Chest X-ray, AP view. Patient: 75 years old, sex M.
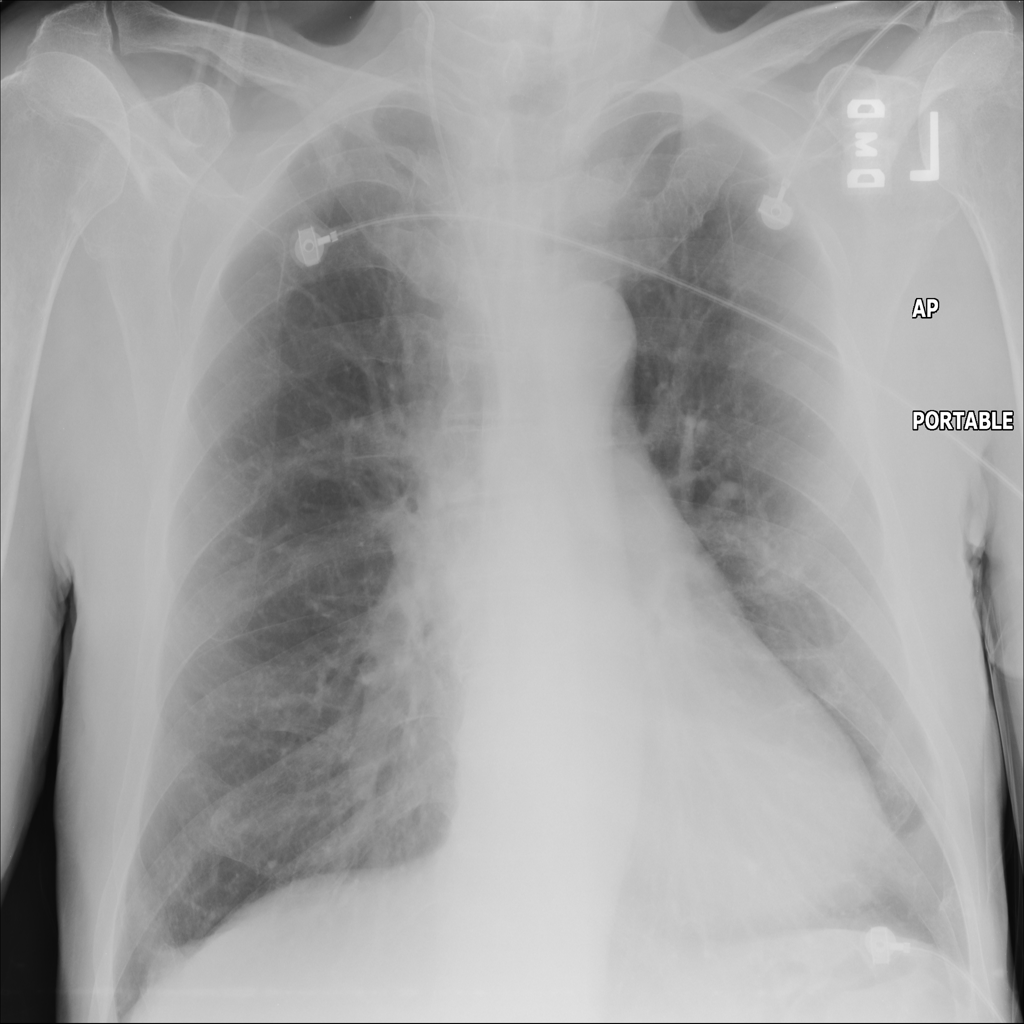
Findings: No Finding